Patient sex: F
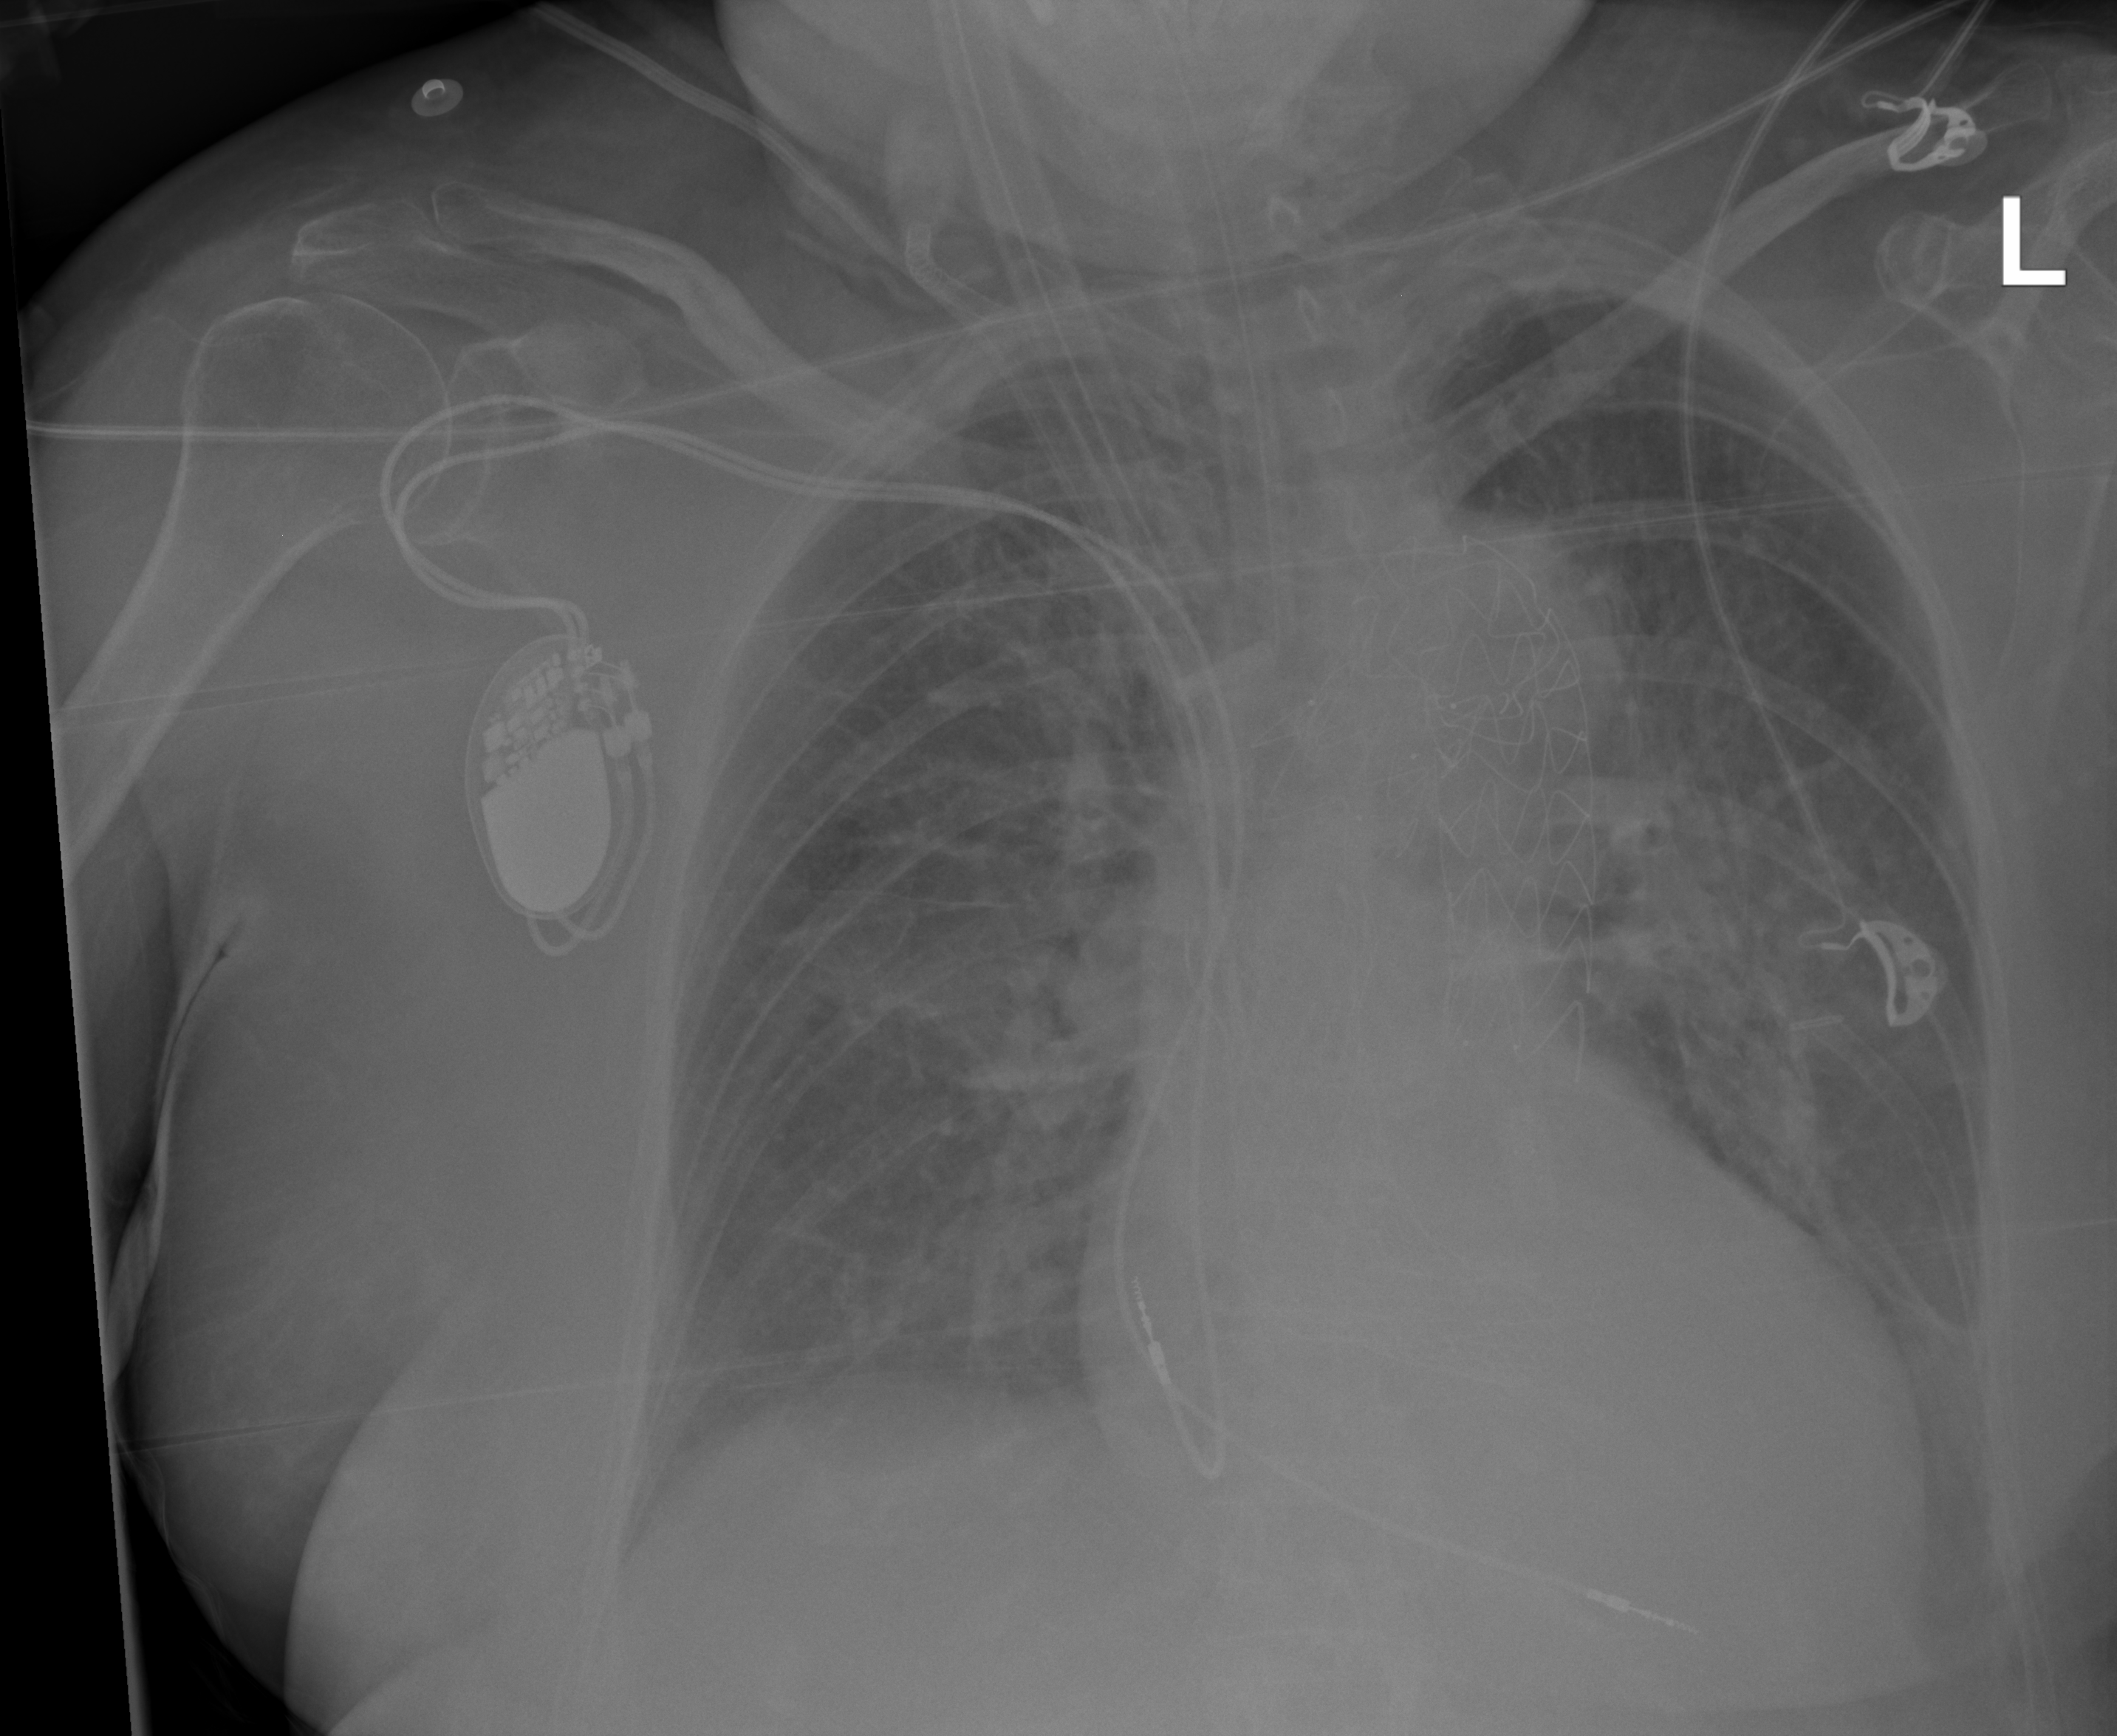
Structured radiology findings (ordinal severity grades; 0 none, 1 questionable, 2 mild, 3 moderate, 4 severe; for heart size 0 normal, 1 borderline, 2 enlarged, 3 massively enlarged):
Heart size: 1
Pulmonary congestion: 2
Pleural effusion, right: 1
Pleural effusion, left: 3
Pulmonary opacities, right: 2
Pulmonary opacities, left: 2
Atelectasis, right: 2
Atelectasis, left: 2